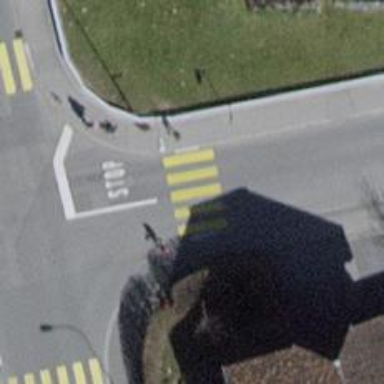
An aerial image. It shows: Marked zebra crossing on the road.